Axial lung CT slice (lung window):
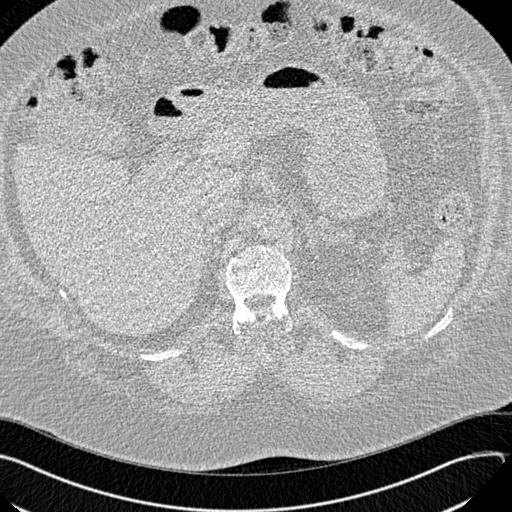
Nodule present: no